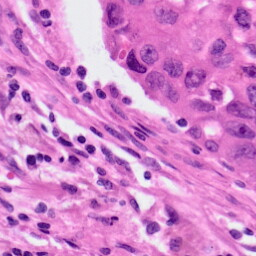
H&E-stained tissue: Lung